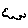
Label: cloud